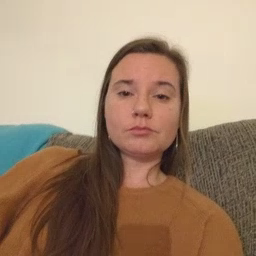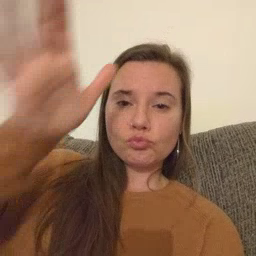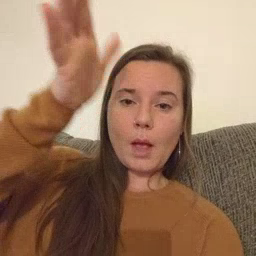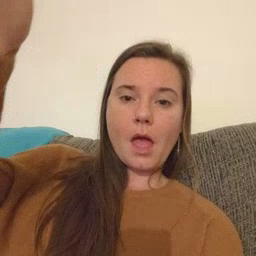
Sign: grandpa